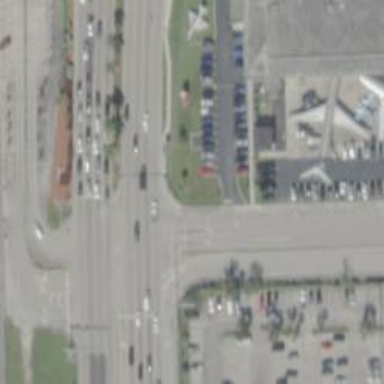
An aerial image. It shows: Asphalt road designated as trunk highway with separate sidewalks.